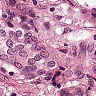
Metastatic tissue present: yes